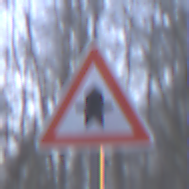
Verkehrszeichen: Vorfahrt
Umgebung: Outdoor, Nature
Tageszeit: MorningAfternoon
Wetter: Overcast
Licht: Natural
Jahreszeit: Winter
Kontrast: LowContrast